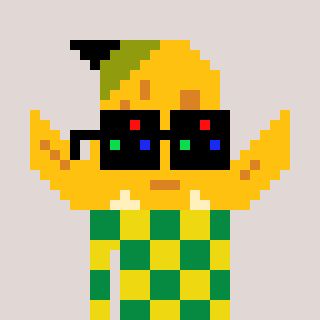
a pixel art character with square black sunglasses, a banana-shaped head and a yellow-colored body on a warm background